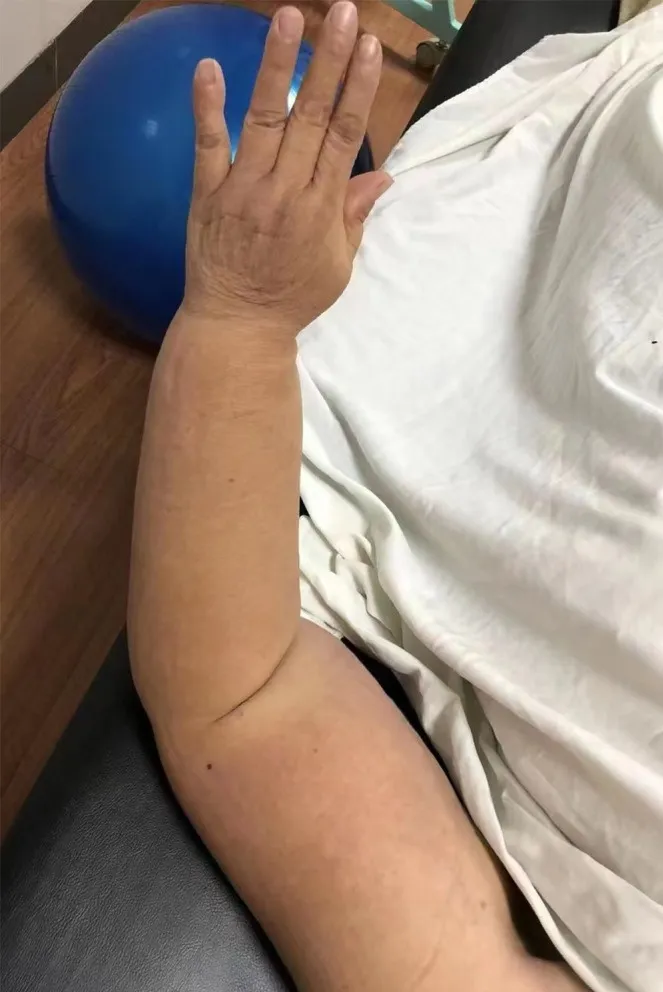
Left Upper Limb Lymphedema After Treatment.
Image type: medical_photograph (skin_photograph)